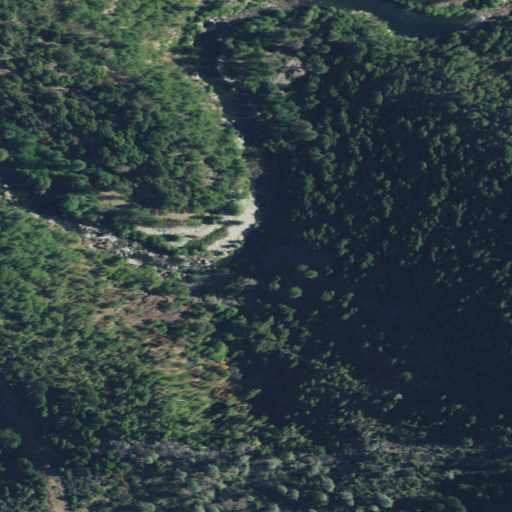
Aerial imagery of bar in California named Stumps Bar containing evergreen forest and shrub